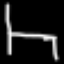
Label: chair